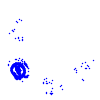
Particle: electron